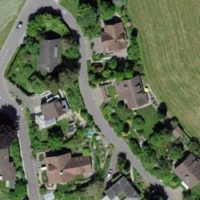
EUNIS habitat code: 55
Species observed at this site:
Euplagia quadripunctaria